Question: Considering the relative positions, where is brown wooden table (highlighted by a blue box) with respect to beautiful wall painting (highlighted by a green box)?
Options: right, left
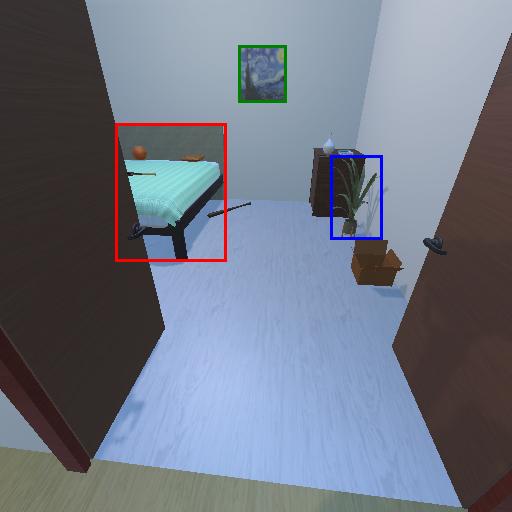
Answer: right